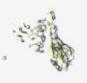
Label: Detritus